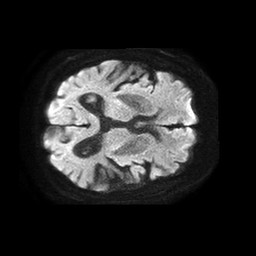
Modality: TRACE
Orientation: axial
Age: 81
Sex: female
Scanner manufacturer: philips
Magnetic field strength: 1.5 T
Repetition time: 4.6 s
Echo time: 0.08517 s